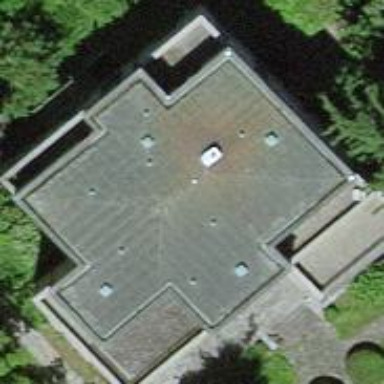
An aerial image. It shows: Office building.